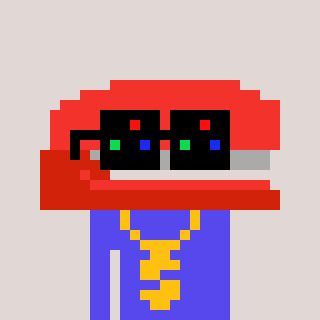
a pixel art character with square black sunglasses, a stapler-shaped head and a computerblue-colored body on a warm background